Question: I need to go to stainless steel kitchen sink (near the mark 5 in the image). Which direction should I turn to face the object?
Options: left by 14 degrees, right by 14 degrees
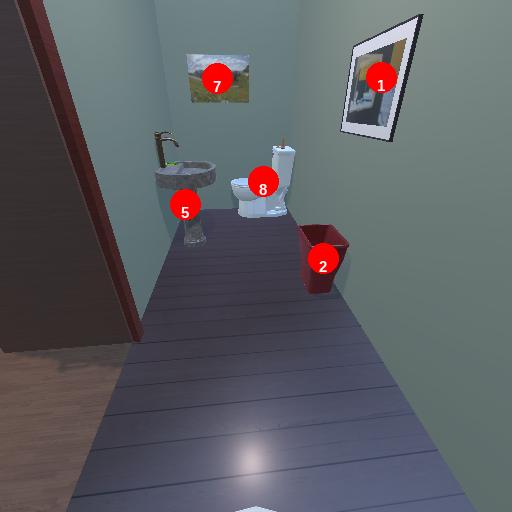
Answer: left by 14 degrees